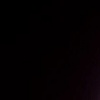
Label: space